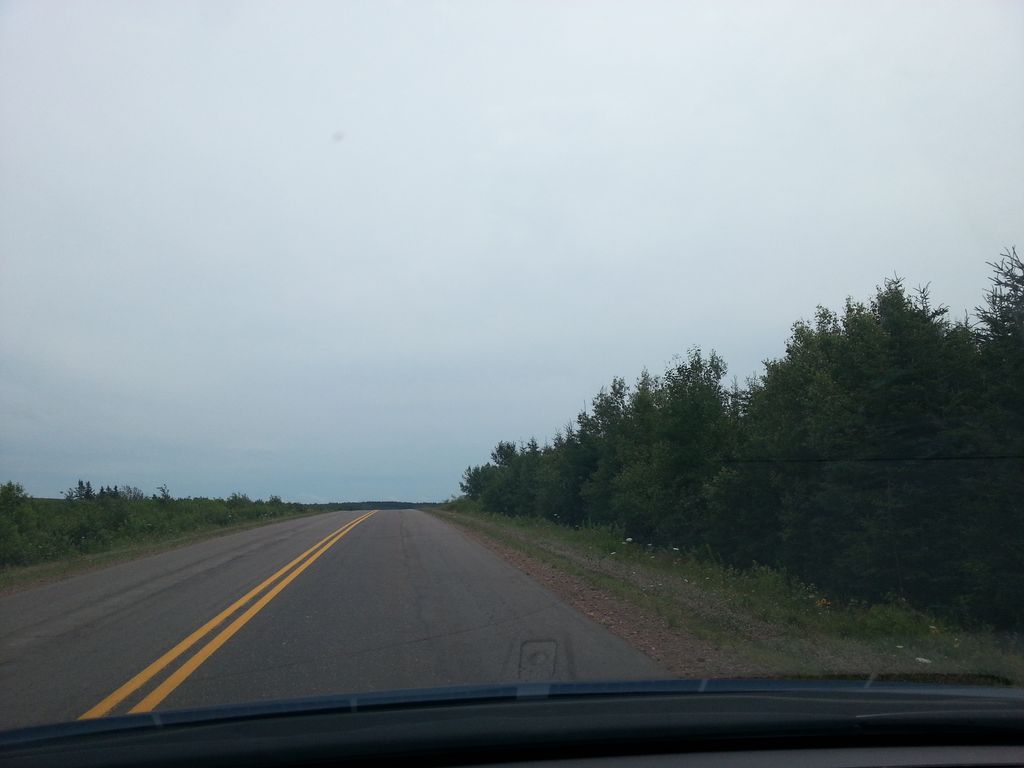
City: charlottetown